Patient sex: F
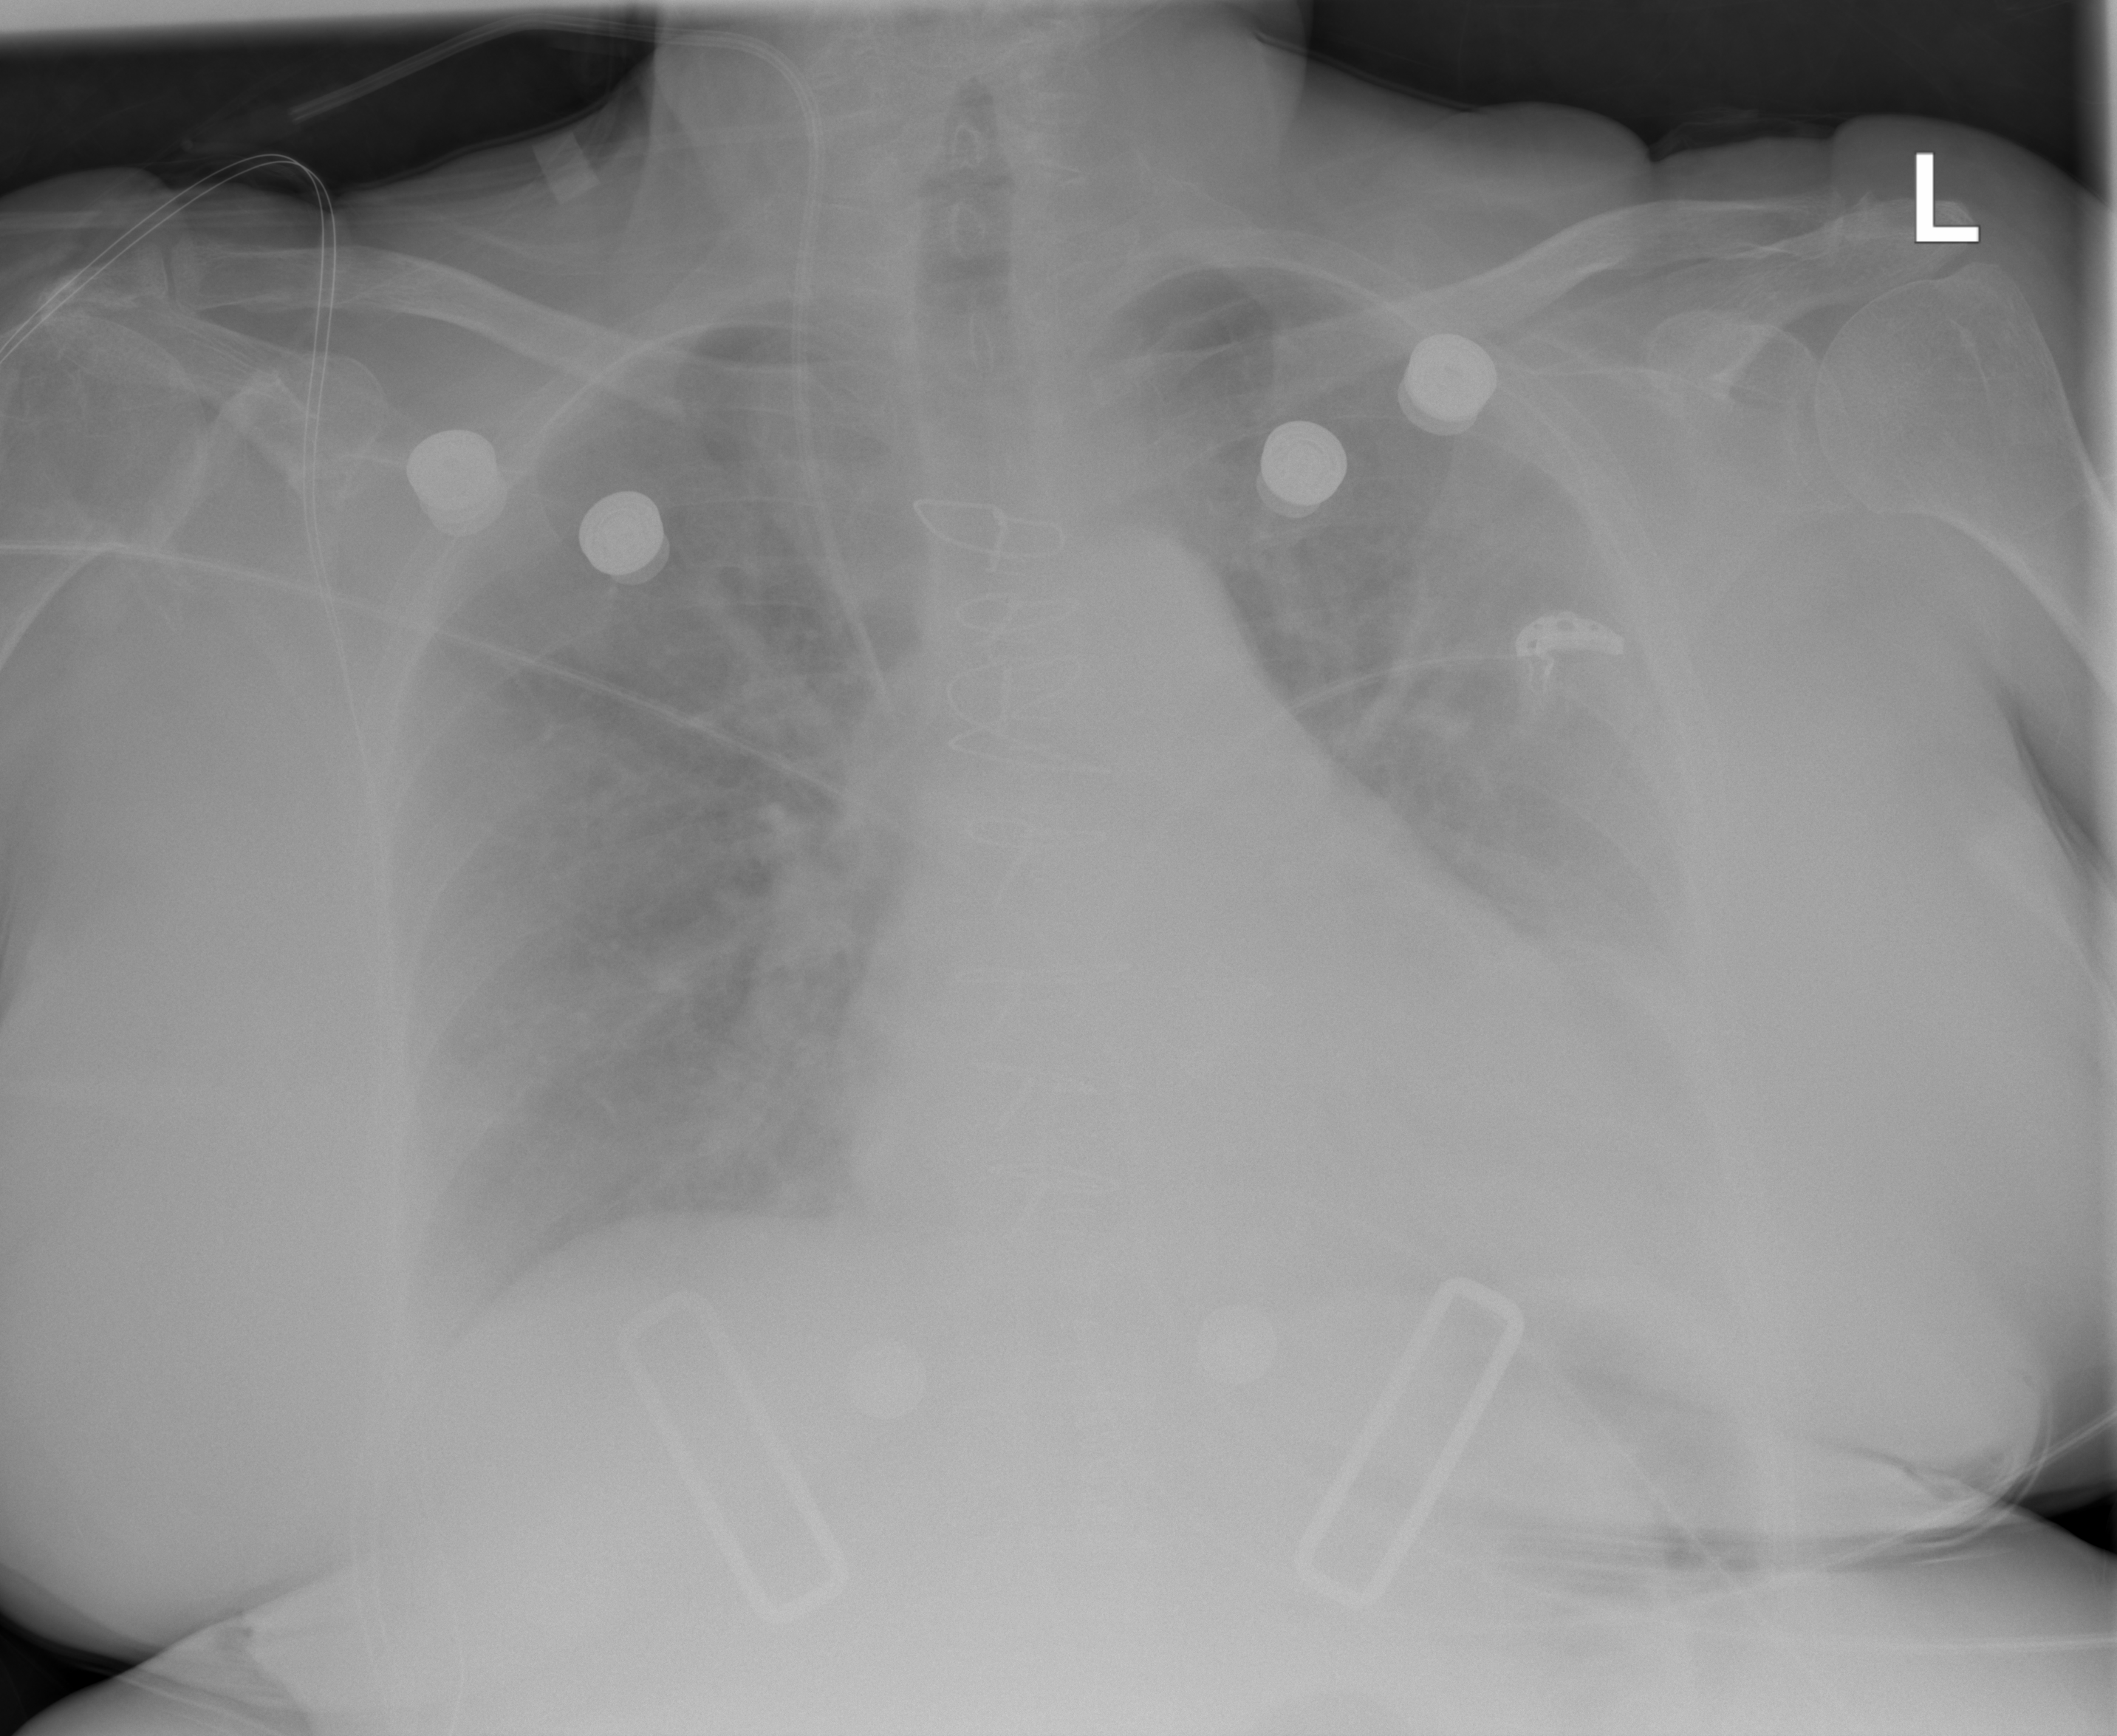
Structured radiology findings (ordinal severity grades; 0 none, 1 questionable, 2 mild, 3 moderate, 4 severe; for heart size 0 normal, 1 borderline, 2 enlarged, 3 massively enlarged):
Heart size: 2
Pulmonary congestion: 1
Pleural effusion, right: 1
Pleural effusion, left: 1
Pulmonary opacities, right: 0
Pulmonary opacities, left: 2
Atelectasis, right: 2
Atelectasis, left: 2